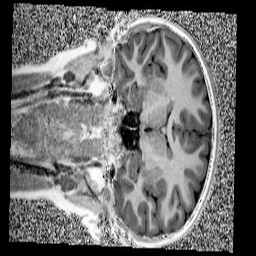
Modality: UNIT1
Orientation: coronal
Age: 11
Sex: female
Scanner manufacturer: siemens
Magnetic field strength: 3 T
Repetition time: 4 s
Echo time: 0.00299 s